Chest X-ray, AP view. Patient: 12 years old, sex F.
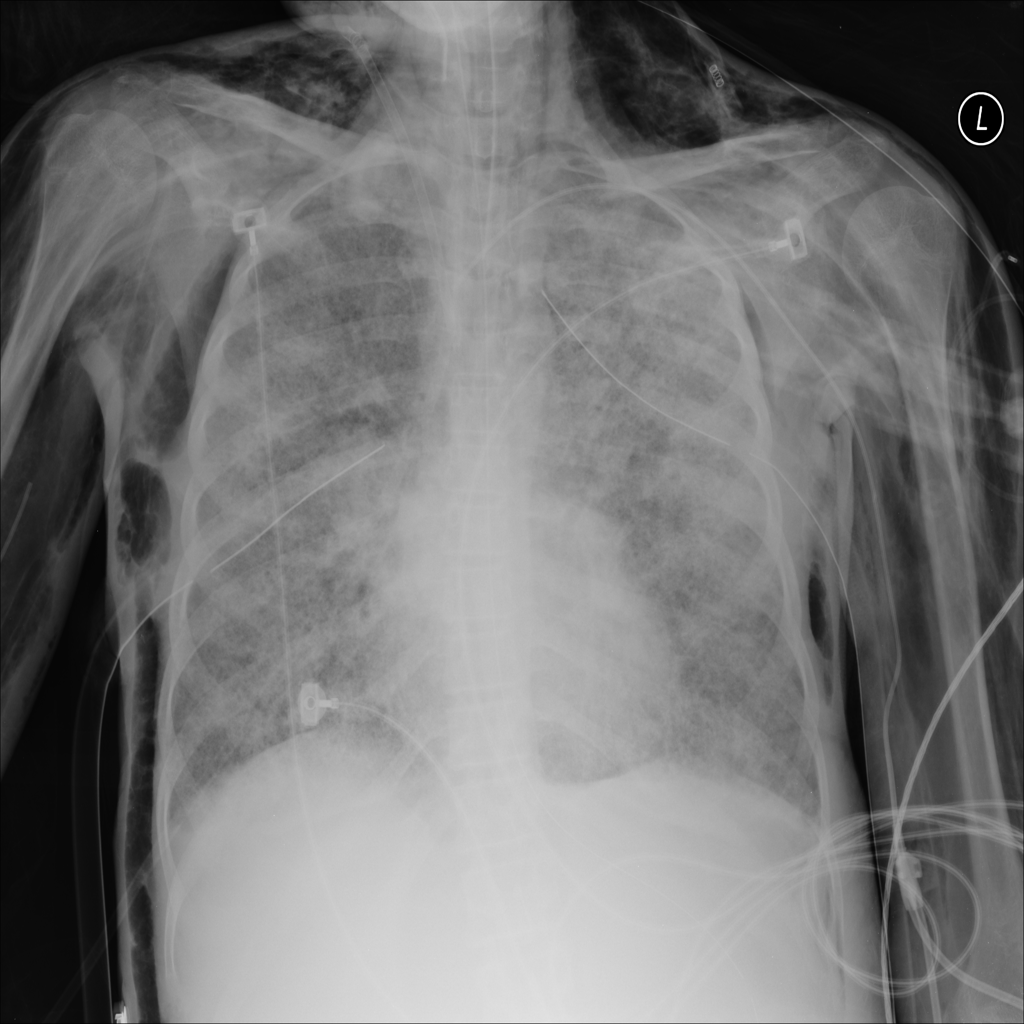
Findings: Edema, Emphysema, Infiltration, Pneumonia